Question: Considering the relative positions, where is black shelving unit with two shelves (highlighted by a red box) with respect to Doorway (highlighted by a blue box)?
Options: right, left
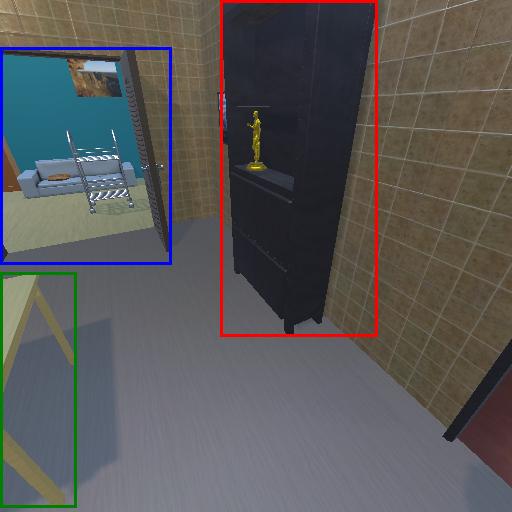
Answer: right